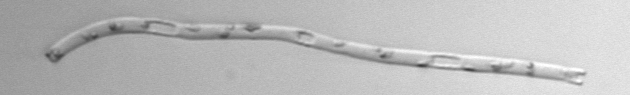
Label: Eucampia_morphytype1